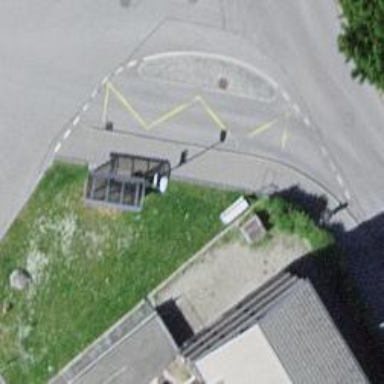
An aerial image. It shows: Public transport shelter.